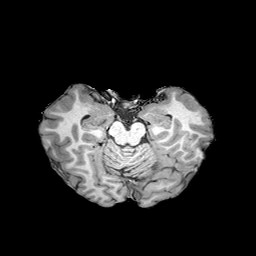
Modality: T1w
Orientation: coronal
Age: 44
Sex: female
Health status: healthy